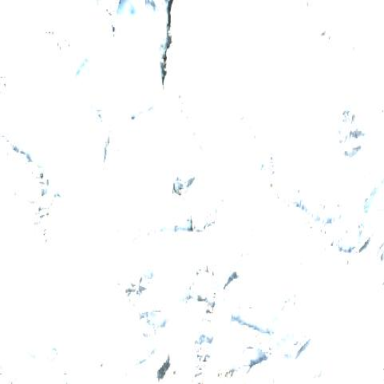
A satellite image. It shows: Stunning view of glacier.